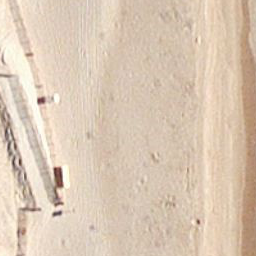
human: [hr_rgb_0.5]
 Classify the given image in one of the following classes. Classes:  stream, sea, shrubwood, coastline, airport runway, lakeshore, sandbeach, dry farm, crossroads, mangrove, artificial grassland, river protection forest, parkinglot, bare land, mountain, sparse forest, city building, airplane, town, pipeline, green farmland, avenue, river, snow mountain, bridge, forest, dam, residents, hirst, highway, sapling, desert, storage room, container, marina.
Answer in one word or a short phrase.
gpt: sandbeach